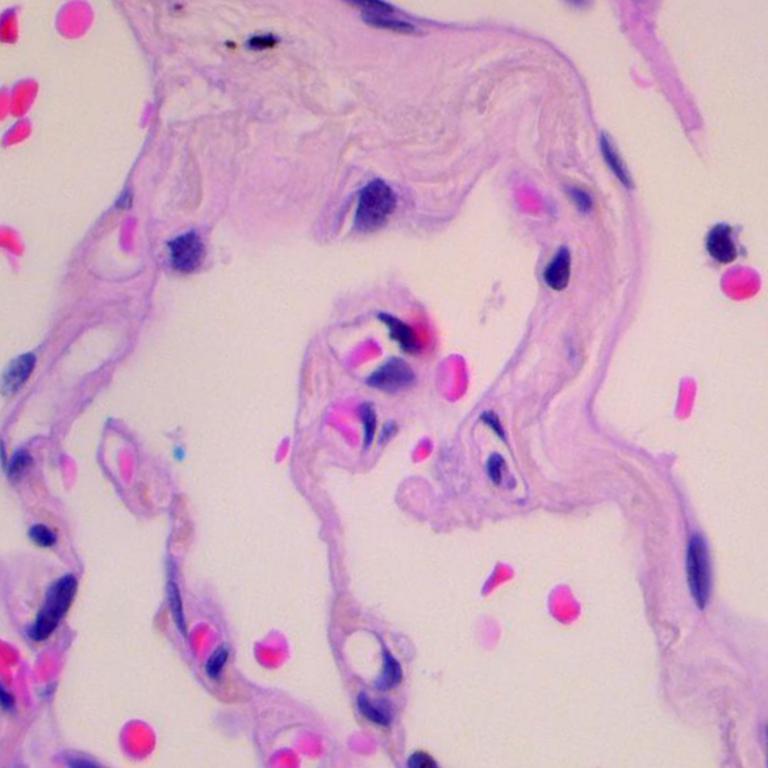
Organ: lung
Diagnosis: benign